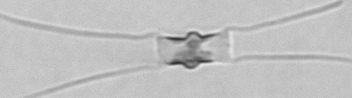
Label: Chaetoceros_didymus